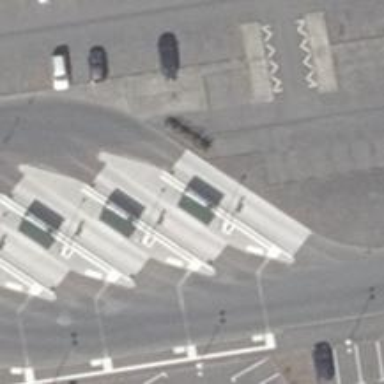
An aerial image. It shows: Concrete service road.